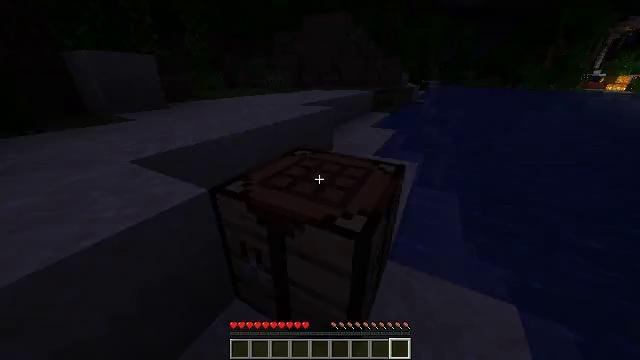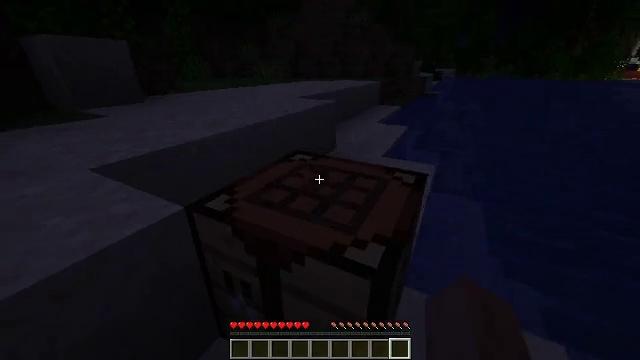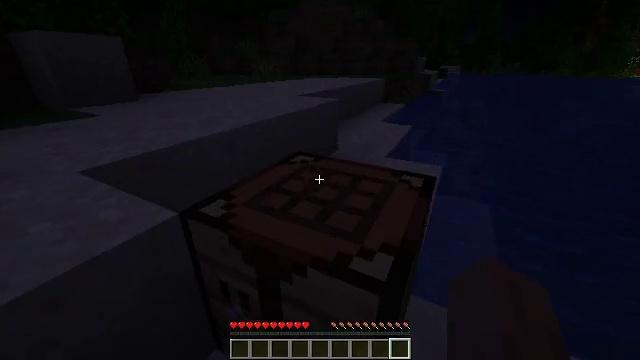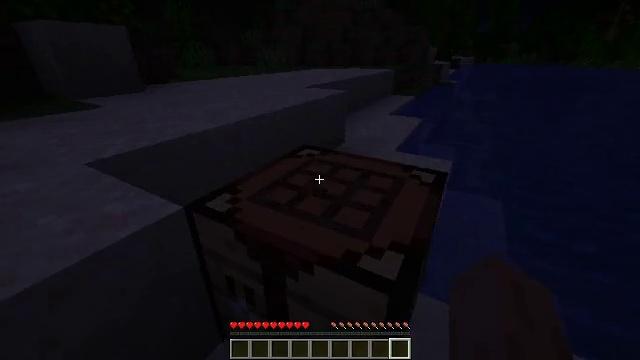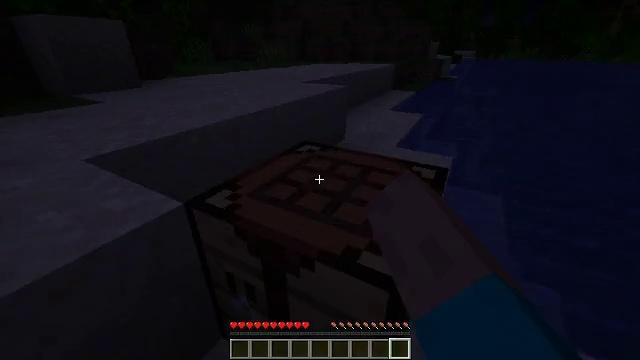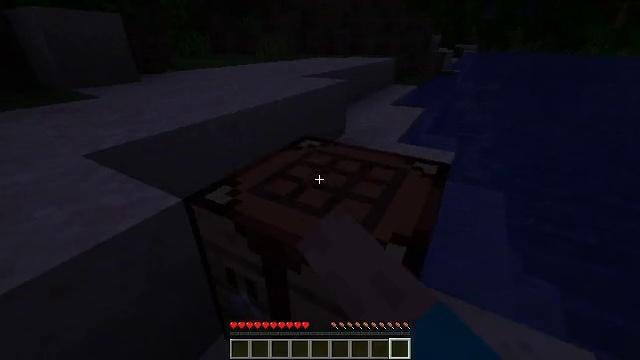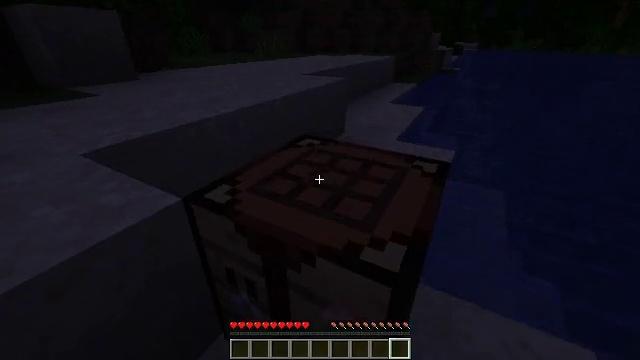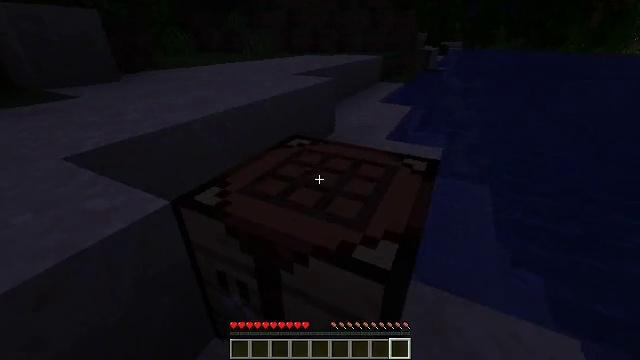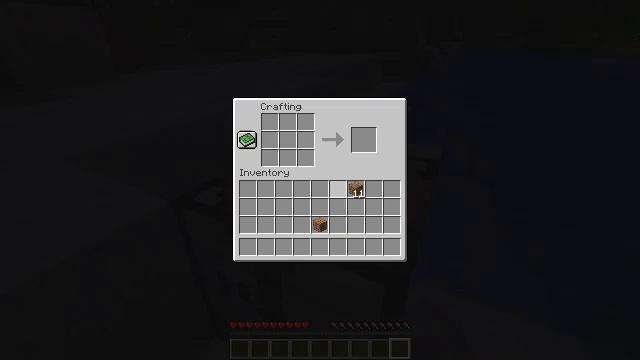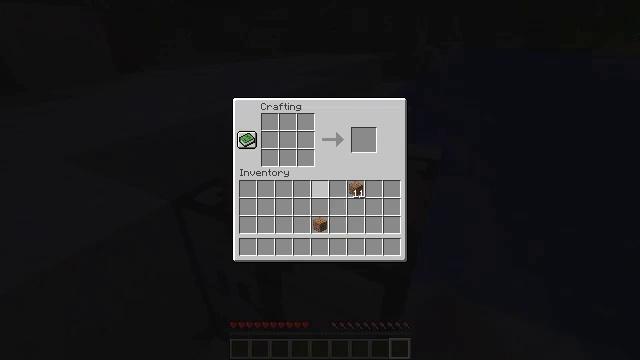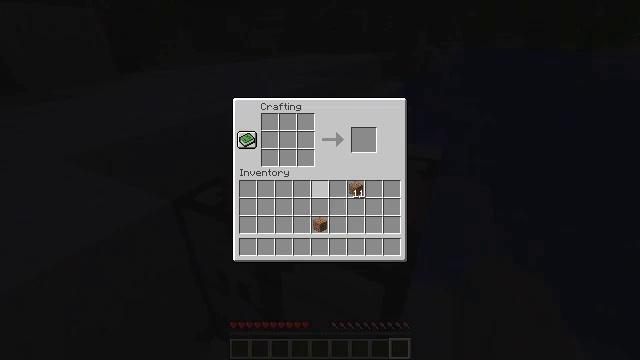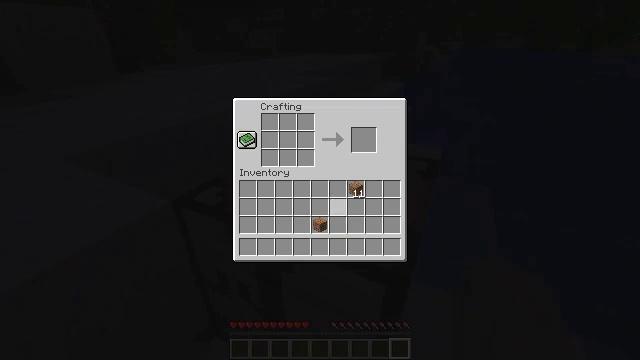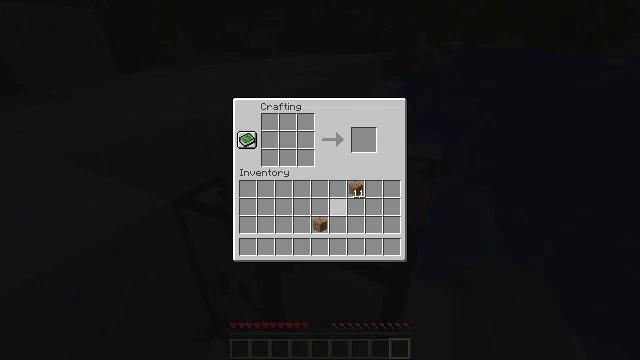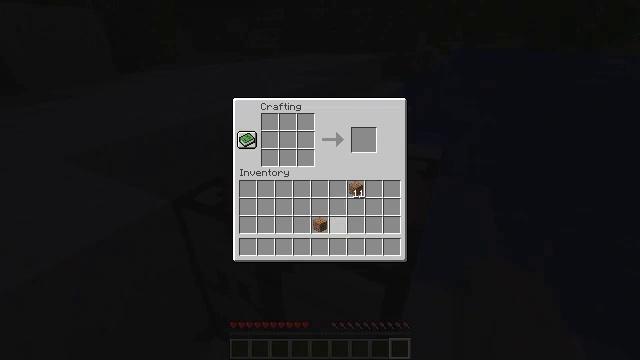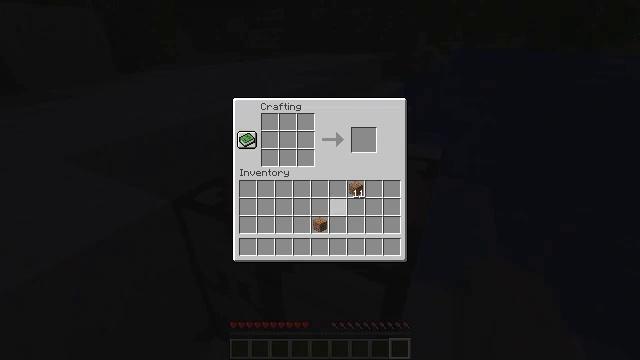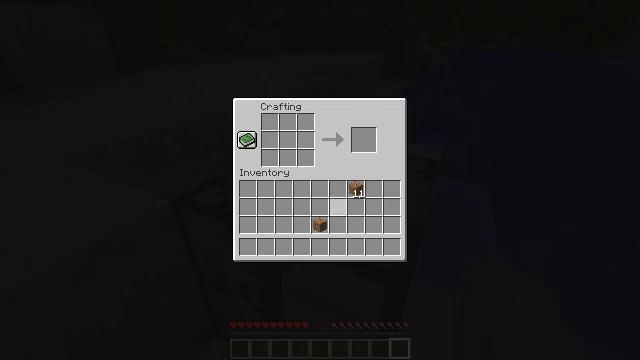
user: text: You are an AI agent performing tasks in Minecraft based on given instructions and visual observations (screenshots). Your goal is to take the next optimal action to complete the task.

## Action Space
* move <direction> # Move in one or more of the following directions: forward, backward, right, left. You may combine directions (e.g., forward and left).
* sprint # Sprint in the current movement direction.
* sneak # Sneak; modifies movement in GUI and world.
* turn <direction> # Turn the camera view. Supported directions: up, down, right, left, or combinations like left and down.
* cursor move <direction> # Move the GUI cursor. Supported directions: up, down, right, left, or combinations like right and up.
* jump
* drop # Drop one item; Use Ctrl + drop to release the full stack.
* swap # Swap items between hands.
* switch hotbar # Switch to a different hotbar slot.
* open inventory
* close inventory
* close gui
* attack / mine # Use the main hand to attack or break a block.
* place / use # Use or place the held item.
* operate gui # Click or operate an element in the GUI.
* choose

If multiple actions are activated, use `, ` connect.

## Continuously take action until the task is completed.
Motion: motion action
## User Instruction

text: Craft a jungle boat from jungle planks.
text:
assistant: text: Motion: no_op
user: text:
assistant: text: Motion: no_op
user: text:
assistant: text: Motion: turn left and down, use / place
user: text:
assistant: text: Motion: use / place
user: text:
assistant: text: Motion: turn down, use / place
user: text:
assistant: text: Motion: no_op
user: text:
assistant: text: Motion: turn right
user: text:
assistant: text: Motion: cursor move right, open gui
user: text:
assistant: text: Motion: no_op
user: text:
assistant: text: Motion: cursor move down
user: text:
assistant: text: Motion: cursor move down
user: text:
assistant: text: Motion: cursor move down
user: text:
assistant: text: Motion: no_op
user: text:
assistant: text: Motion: no_op
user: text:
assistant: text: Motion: cursor move up
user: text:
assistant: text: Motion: no_op
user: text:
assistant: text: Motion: no_op
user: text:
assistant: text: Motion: no_op
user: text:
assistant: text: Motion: operate gui
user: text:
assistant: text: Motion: operate gui
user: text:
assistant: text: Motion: cursor move left and up, operate gui
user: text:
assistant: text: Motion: cursor move left and up
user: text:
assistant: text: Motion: no_op
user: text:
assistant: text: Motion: no_op
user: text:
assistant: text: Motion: cursor move left and up
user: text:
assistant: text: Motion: no_op
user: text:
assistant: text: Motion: no_op
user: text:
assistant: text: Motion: no_op
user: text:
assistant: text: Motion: no_op
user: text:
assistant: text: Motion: no_op